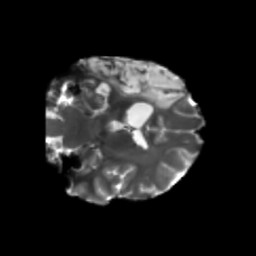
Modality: T2w
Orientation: coronal
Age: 27
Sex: female
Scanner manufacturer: siemens
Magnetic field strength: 3 T
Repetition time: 5.47 s
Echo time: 0.0854 s